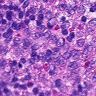
Metastatic tissue present: no